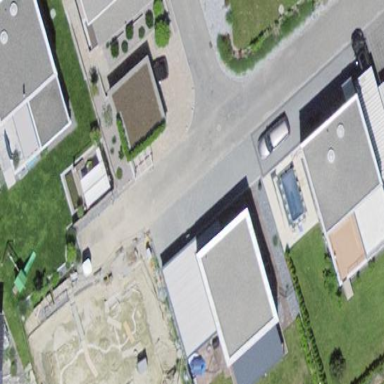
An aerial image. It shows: Residential building.